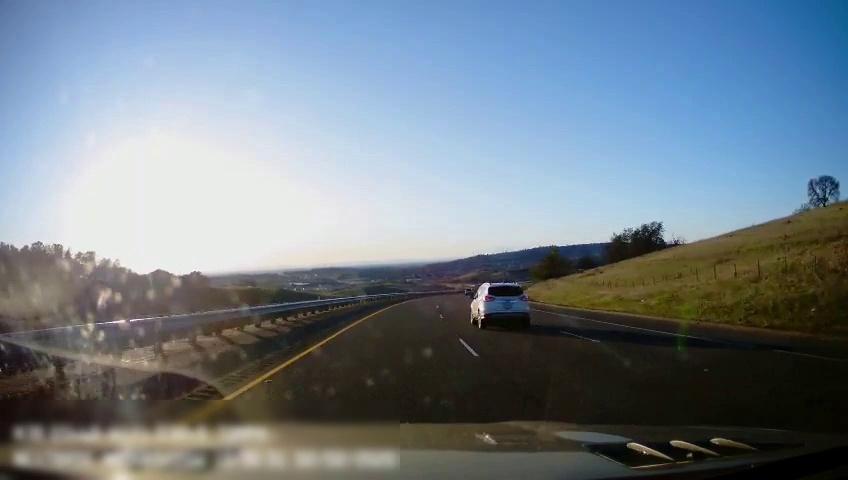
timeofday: Day
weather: Sunny
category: Drivable Space
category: Vehicles | SUV
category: Lanes | Current Lane
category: Lanes | Current Lane
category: Lanes | Alternate Lane
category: Lanes | Alternate Lane